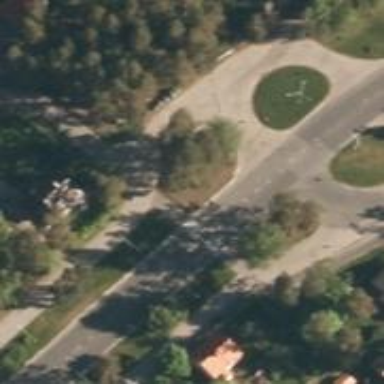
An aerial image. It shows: Uncontrolled crossing on the road.